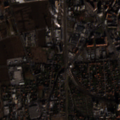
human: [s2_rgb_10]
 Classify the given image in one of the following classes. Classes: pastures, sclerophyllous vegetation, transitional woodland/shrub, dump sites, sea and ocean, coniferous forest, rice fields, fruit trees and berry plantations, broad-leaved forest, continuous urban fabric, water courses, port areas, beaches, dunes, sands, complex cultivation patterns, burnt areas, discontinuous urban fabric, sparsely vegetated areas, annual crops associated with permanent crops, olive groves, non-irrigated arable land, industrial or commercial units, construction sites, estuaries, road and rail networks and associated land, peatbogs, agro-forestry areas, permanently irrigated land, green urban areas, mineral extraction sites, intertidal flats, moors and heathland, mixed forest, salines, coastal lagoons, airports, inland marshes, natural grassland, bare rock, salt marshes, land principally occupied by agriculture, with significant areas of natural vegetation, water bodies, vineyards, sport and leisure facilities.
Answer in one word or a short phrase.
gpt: continuous urban fabric, discontinuous urban fabric, industrial or commercial units, non-irrigated arable land